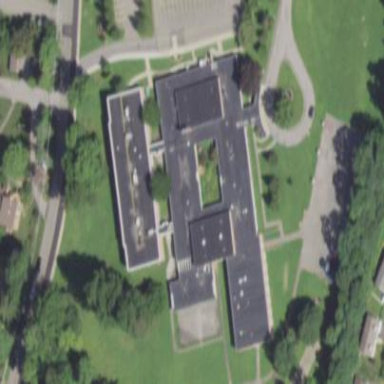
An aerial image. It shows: School building.